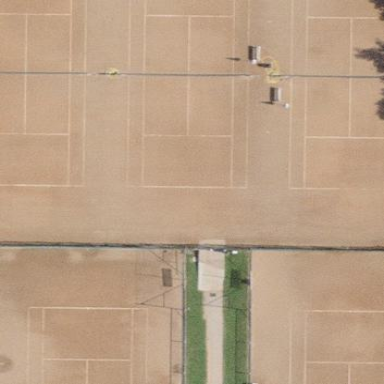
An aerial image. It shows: Clay tennis court on the leisure land pitch.